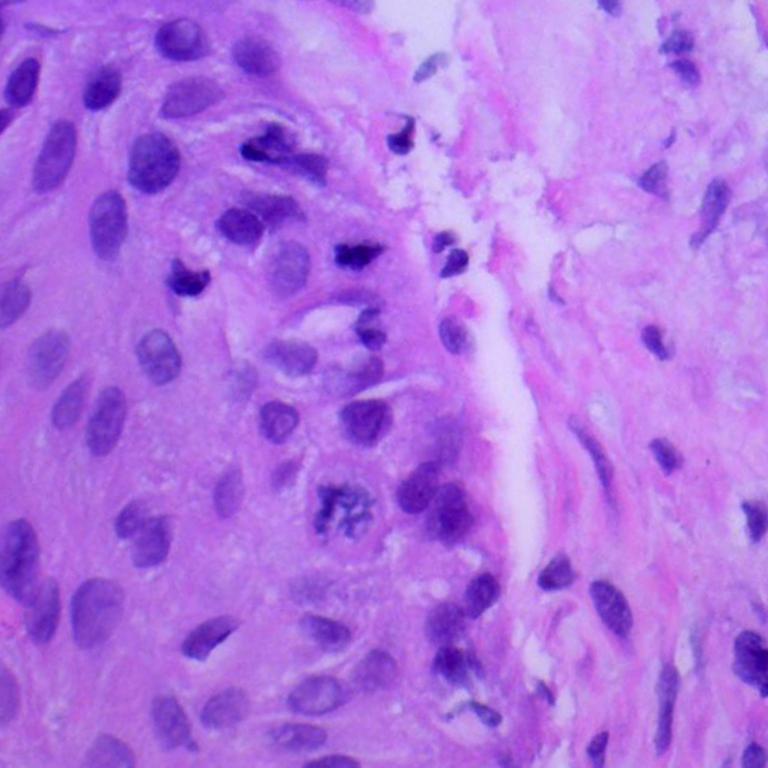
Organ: lung
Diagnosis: squamous carcinomas